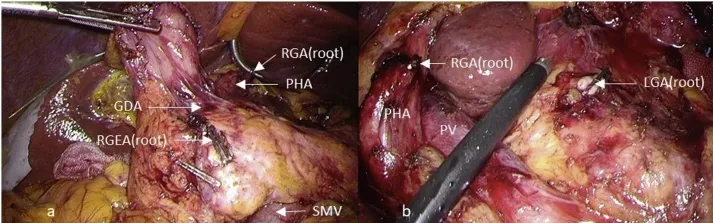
Intraoperative findings: After the completion of dissection. . LGA: left gastric artery, RGA: right gastric artery, RGEA: right gastroepiploic artery, PV: portal vein, SMV: superior mesenteric vein.
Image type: medical_photograph (other_medical_photograph)